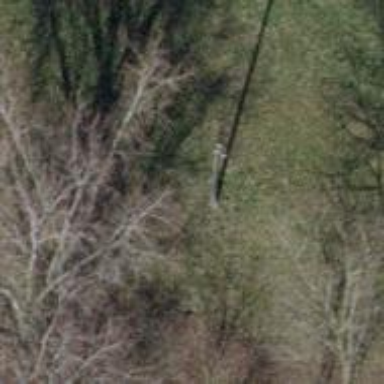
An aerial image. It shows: Power pole.